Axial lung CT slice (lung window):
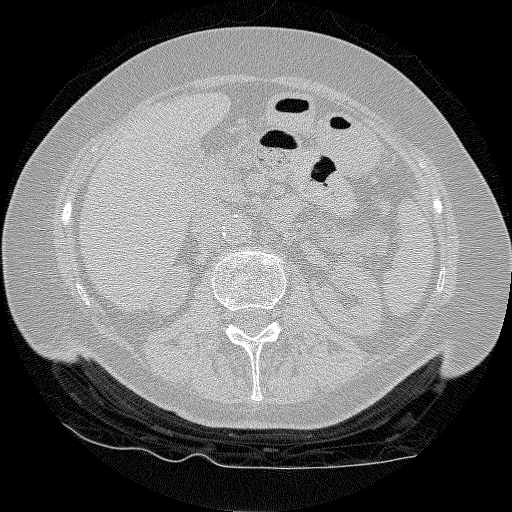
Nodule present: no